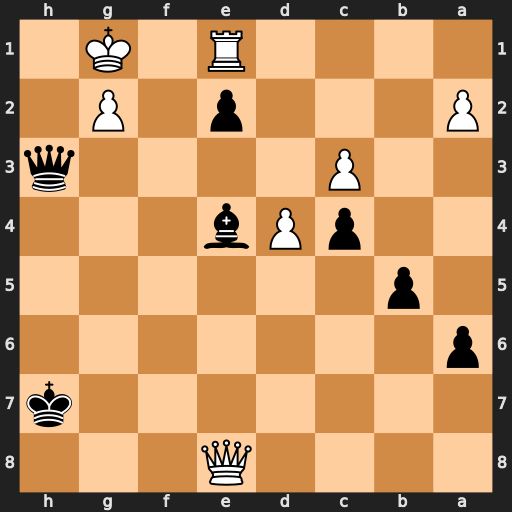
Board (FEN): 4Q3/7k/p7/1p6/2pPb3/2P4q/P3p1P1/4R1K1
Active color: b
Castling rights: -
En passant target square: -
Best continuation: Qxg2#